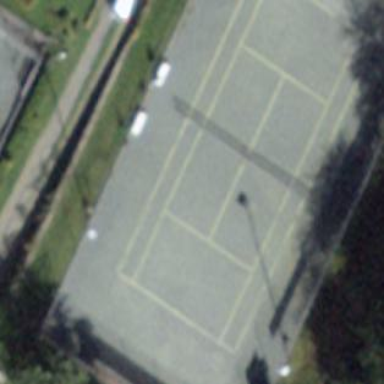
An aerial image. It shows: Clay tennis court on the leisure land pitch.